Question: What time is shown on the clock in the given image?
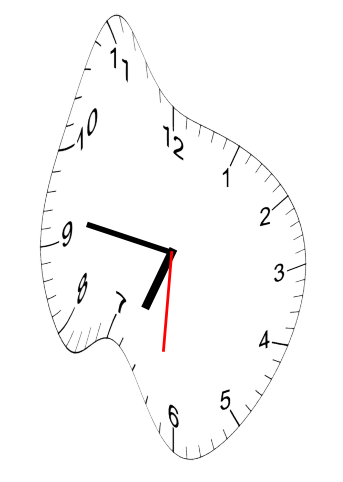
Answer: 06:46:31